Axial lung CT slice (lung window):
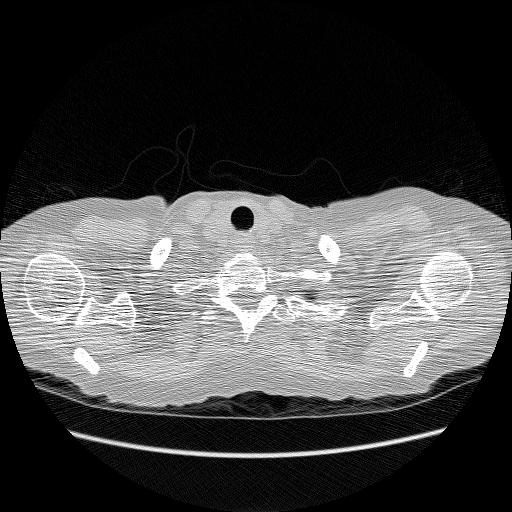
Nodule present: no